Field crop: maize
Growth stage: 2
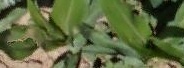
Species: maize